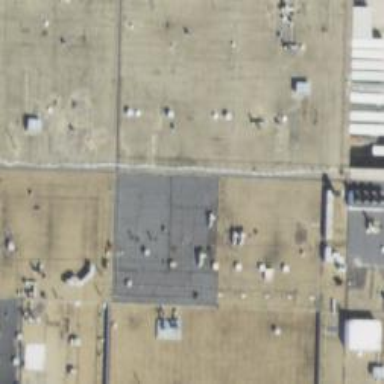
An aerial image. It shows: Industrial building.